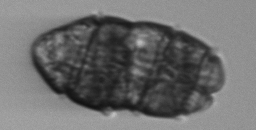
Label: Margalefidinium